Question: I just install visual studio 2013 express(update2) and mobile sdk for wp
But can not find out where is the option for wp8.
Does visual studio 2013 express(update2) support development for wp8?
or do I need to download any plugin?
Updated question

Your comment welcome
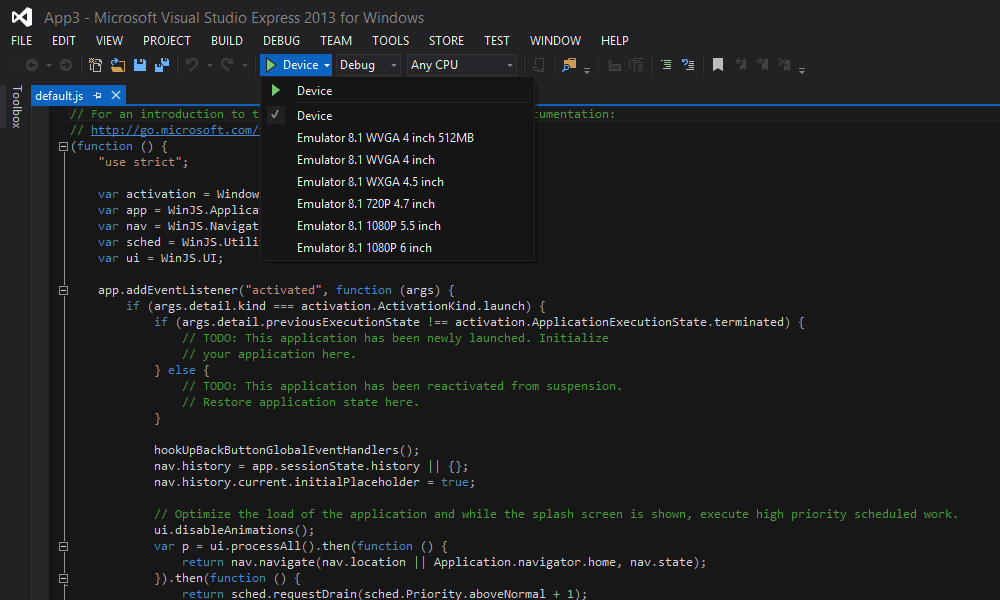
Answer:
Here is the <URL>
You don't need to 'Install any Plugin', Once you install Visual Studio Express 2013 Update 2 for Windows, you can create Windows Phone 8.1 applications.
EDIT:
You can create Windows Phone 8.1 (New XAML Based API's) like;

You can create Windows Phone 8 & 8.1 (Old Silverlight Based API's) like;

By creating App with the Second Picture, you will get;

EDIT 2:
I found this <URL>